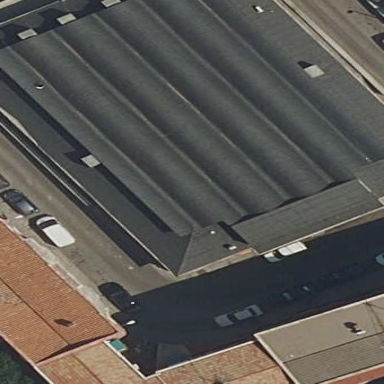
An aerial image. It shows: Marketplace building.